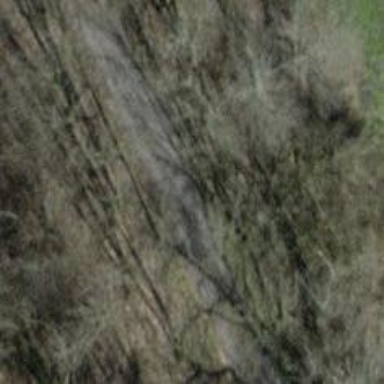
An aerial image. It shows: Gravel track with grade 3 tracktype.